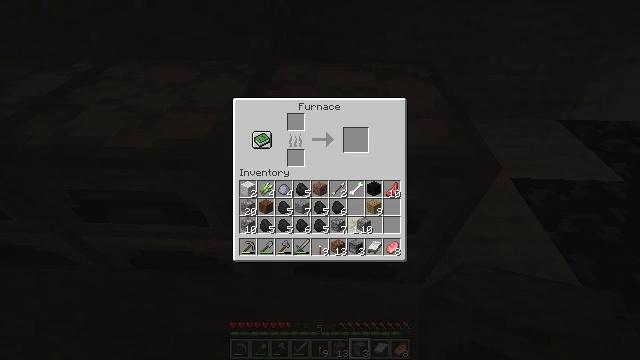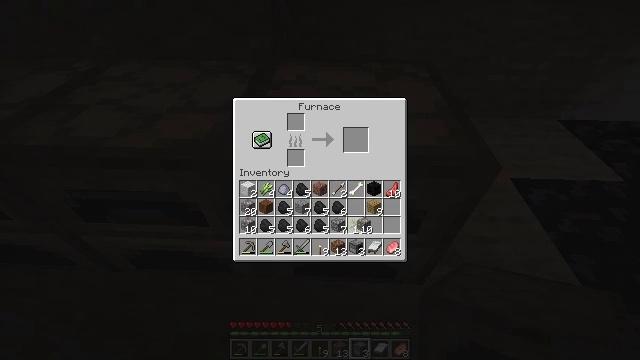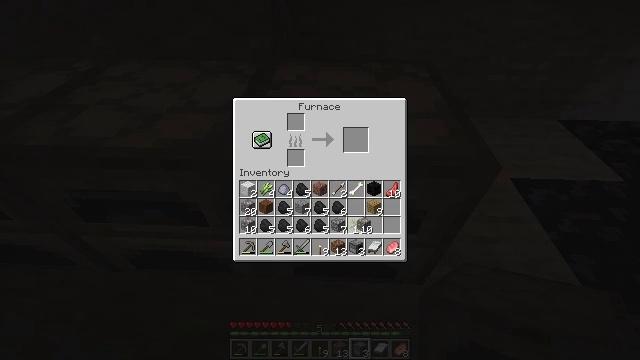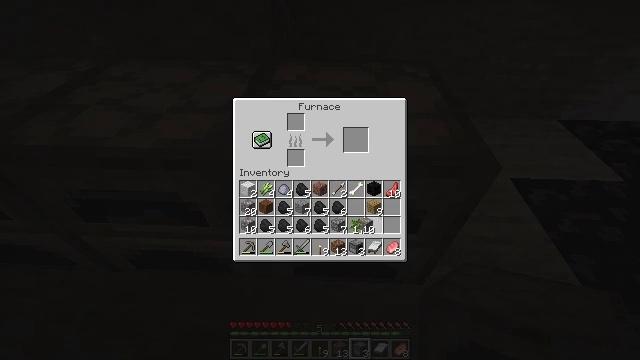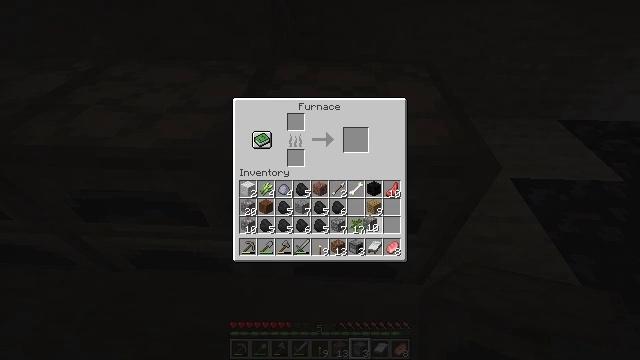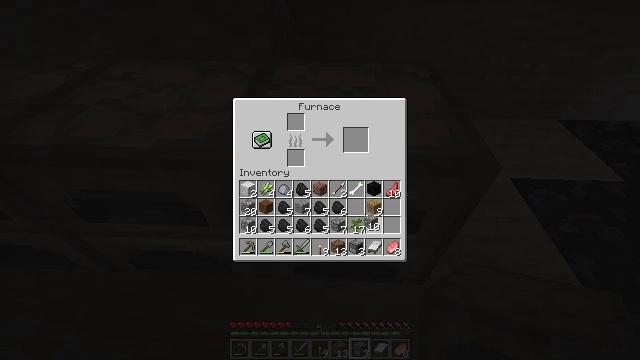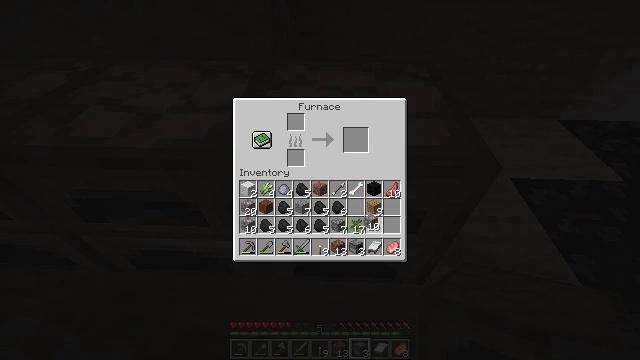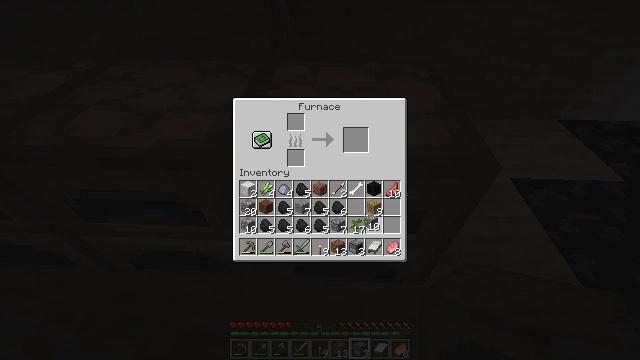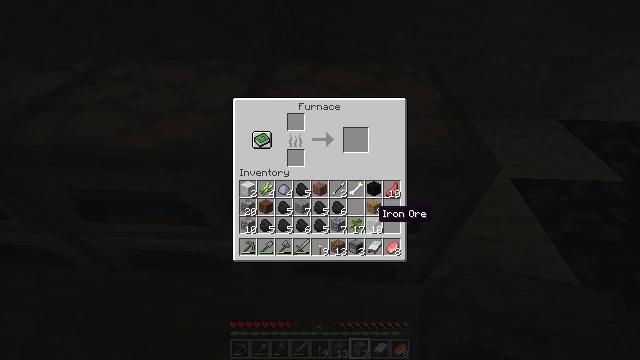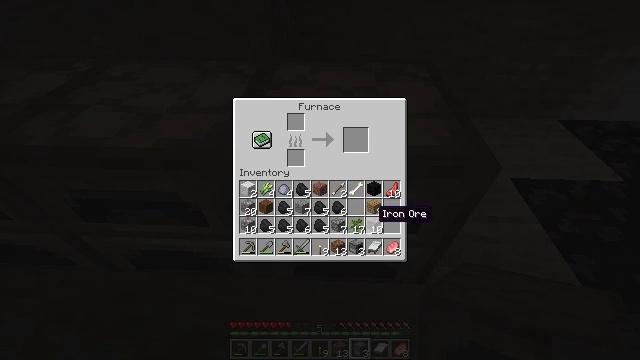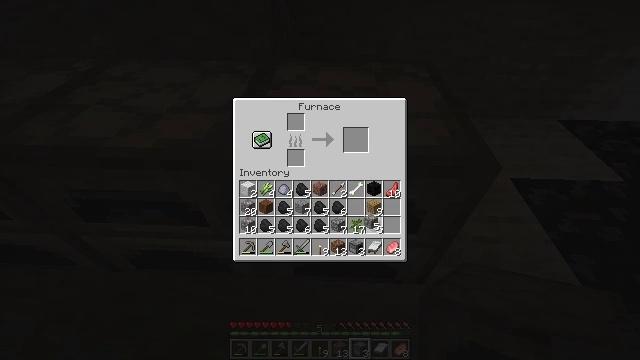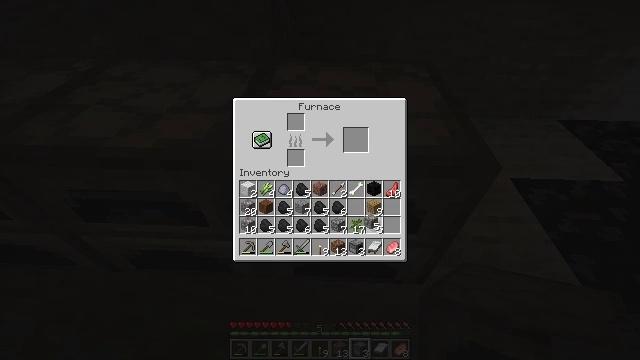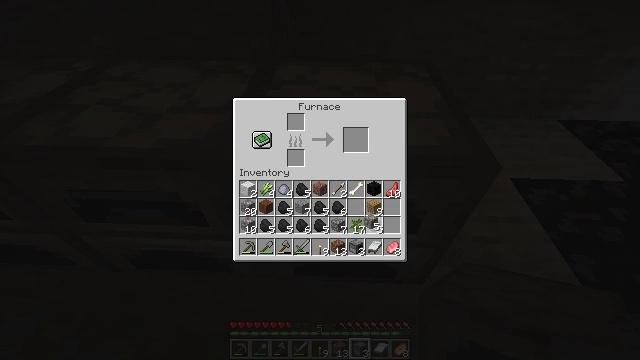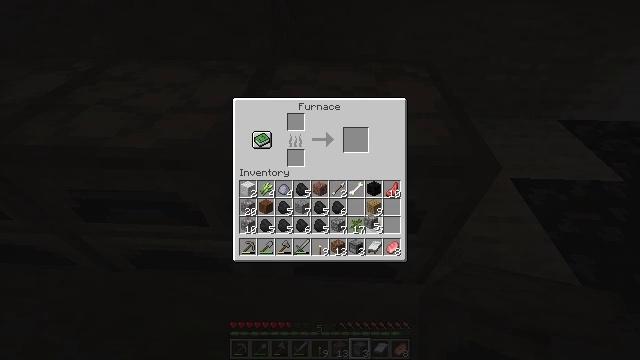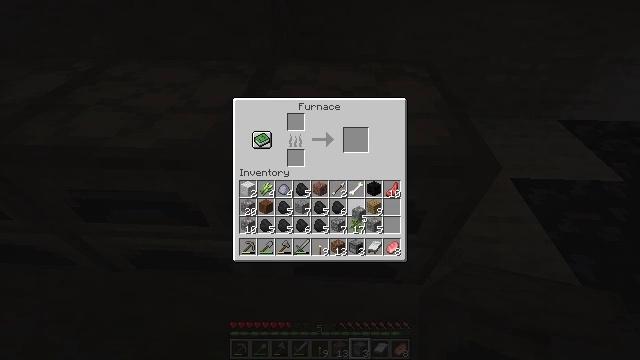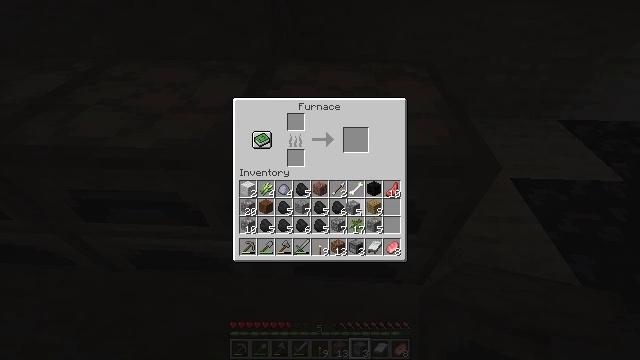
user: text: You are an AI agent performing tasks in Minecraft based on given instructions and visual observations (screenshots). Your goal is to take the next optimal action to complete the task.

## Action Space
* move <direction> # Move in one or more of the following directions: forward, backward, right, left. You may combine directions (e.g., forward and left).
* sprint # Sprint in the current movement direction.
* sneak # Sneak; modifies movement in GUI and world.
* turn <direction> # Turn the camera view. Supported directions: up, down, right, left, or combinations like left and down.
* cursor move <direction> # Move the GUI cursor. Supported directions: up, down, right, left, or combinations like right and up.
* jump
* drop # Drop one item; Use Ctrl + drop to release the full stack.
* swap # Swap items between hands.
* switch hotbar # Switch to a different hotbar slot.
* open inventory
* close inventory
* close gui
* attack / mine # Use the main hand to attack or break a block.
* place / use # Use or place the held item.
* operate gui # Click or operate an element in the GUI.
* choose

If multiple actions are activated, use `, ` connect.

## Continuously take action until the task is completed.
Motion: motion action
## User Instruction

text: Drop a sugar cane.
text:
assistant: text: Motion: no_op
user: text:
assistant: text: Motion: no_op
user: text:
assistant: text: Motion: no_op
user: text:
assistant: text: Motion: no_op
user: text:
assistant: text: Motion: operate gui
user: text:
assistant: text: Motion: operate gui
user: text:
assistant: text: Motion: operate gui
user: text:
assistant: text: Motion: no_op
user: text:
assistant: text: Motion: no_op
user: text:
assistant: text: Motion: choose
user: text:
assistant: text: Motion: choose
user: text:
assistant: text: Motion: choose
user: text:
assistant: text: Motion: no_op
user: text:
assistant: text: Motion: cursor move left and up
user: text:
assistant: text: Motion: no_op
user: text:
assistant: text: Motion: no_op
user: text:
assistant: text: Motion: operate gui
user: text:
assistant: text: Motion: operate gui
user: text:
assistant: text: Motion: operate gui
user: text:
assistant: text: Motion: no_op
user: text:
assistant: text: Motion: no_op
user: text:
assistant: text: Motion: no_op
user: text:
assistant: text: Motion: no_op
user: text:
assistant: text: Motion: no_op
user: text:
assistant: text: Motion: sneak
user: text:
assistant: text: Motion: sneak
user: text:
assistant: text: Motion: sneak, choose
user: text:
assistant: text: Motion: sneak, choose
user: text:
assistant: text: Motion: sneak
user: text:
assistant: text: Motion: sneak